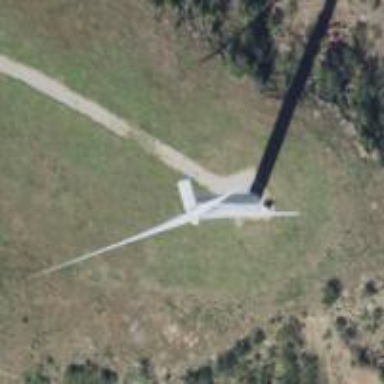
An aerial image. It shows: Wind generator with horizontal axis. The generator is wind turbine.